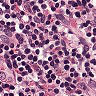
Metastatic tissue present: no